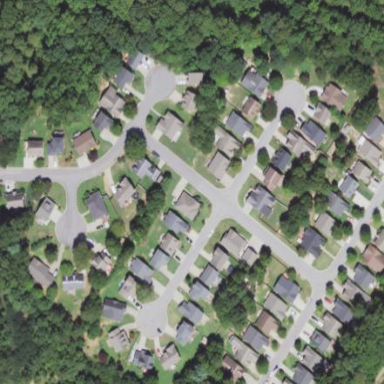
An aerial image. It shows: Residential neighbourhood.